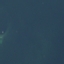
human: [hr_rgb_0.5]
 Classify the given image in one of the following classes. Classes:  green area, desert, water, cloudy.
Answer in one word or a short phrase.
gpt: water